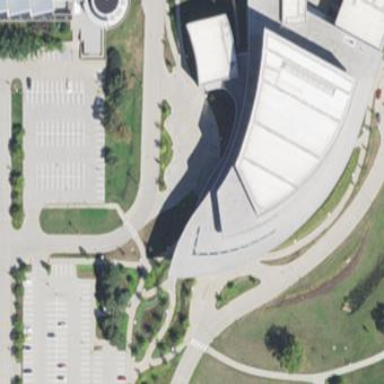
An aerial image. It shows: University building which includes theatre.